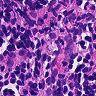
Metastatic tissue present: no